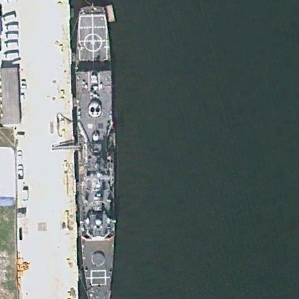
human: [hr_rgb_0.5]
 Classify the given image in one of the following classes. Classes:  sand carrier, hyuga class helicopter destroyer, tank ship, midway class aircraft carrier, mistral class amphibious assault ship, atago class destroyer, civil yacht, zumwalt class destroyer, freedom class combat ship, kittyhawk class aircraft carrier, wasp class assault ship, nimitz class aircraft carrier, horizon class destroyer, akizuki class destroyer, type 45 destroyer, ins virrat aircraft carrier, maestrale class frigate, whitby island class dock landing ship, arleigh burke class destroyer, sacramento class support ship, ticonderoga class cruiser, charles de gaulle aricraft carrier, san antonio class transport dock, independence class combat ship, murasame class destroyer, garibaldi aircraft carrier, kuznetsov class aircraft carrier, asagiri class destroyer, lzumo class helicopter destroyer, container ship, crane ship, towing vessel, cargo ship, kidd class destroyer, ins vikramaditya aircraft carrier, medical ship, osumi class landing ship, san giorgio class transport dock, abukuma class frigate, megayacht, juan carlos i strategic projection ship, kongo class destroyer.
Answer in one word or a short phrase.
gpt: Ticonderoga class cruiser